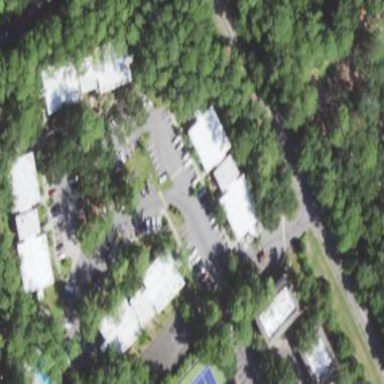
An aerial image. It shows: Parking area.